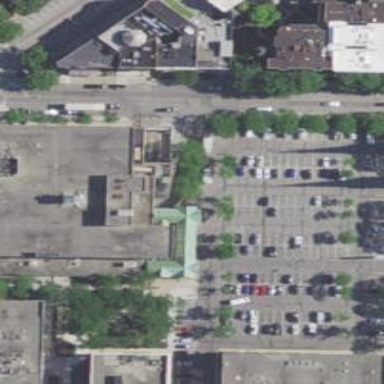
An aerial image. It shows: Parking area with asphalt surface.